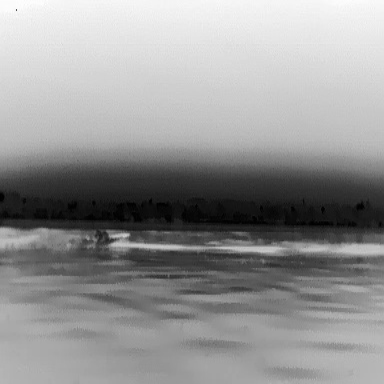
There is a canoe in the infrared image.